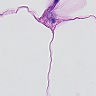
Metastatic tissue present: no